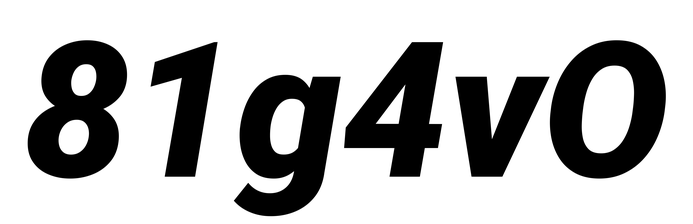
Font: Roboto-Italic_Black_Italic